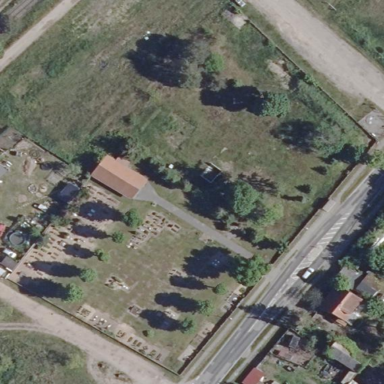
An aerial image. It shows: Grave yard.